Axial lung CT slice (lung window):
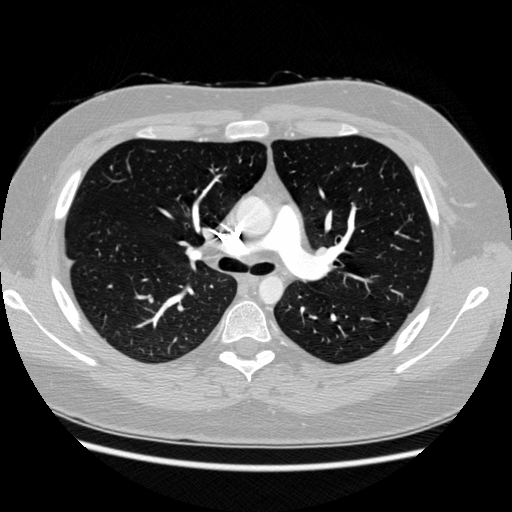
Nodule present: no